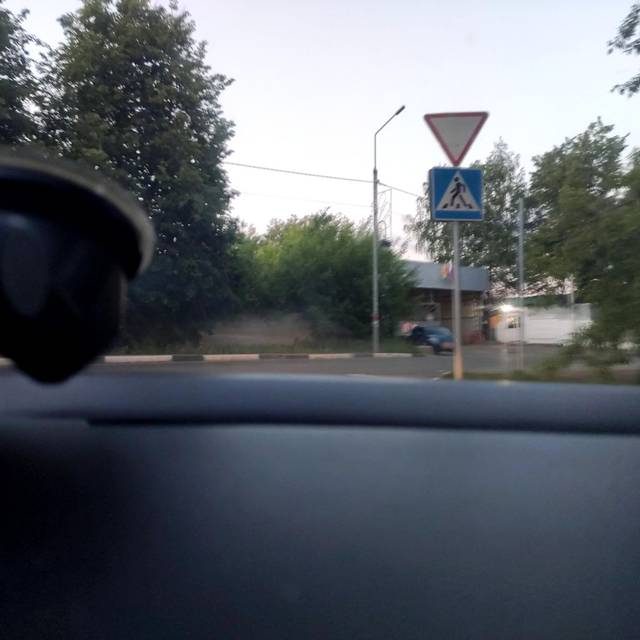
Region: Russia
Coordinates: 55.728, 36.863